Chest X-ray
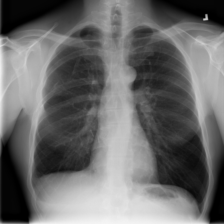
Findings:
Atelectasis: negative
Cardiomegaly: negative
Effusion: negative
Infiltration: negative
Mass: negative
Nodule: negative
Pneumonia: negative
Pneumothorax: negative
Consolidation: negative
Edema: negative
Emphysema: negative
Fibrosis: negative
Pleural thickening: negative
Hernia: negative